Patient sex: M
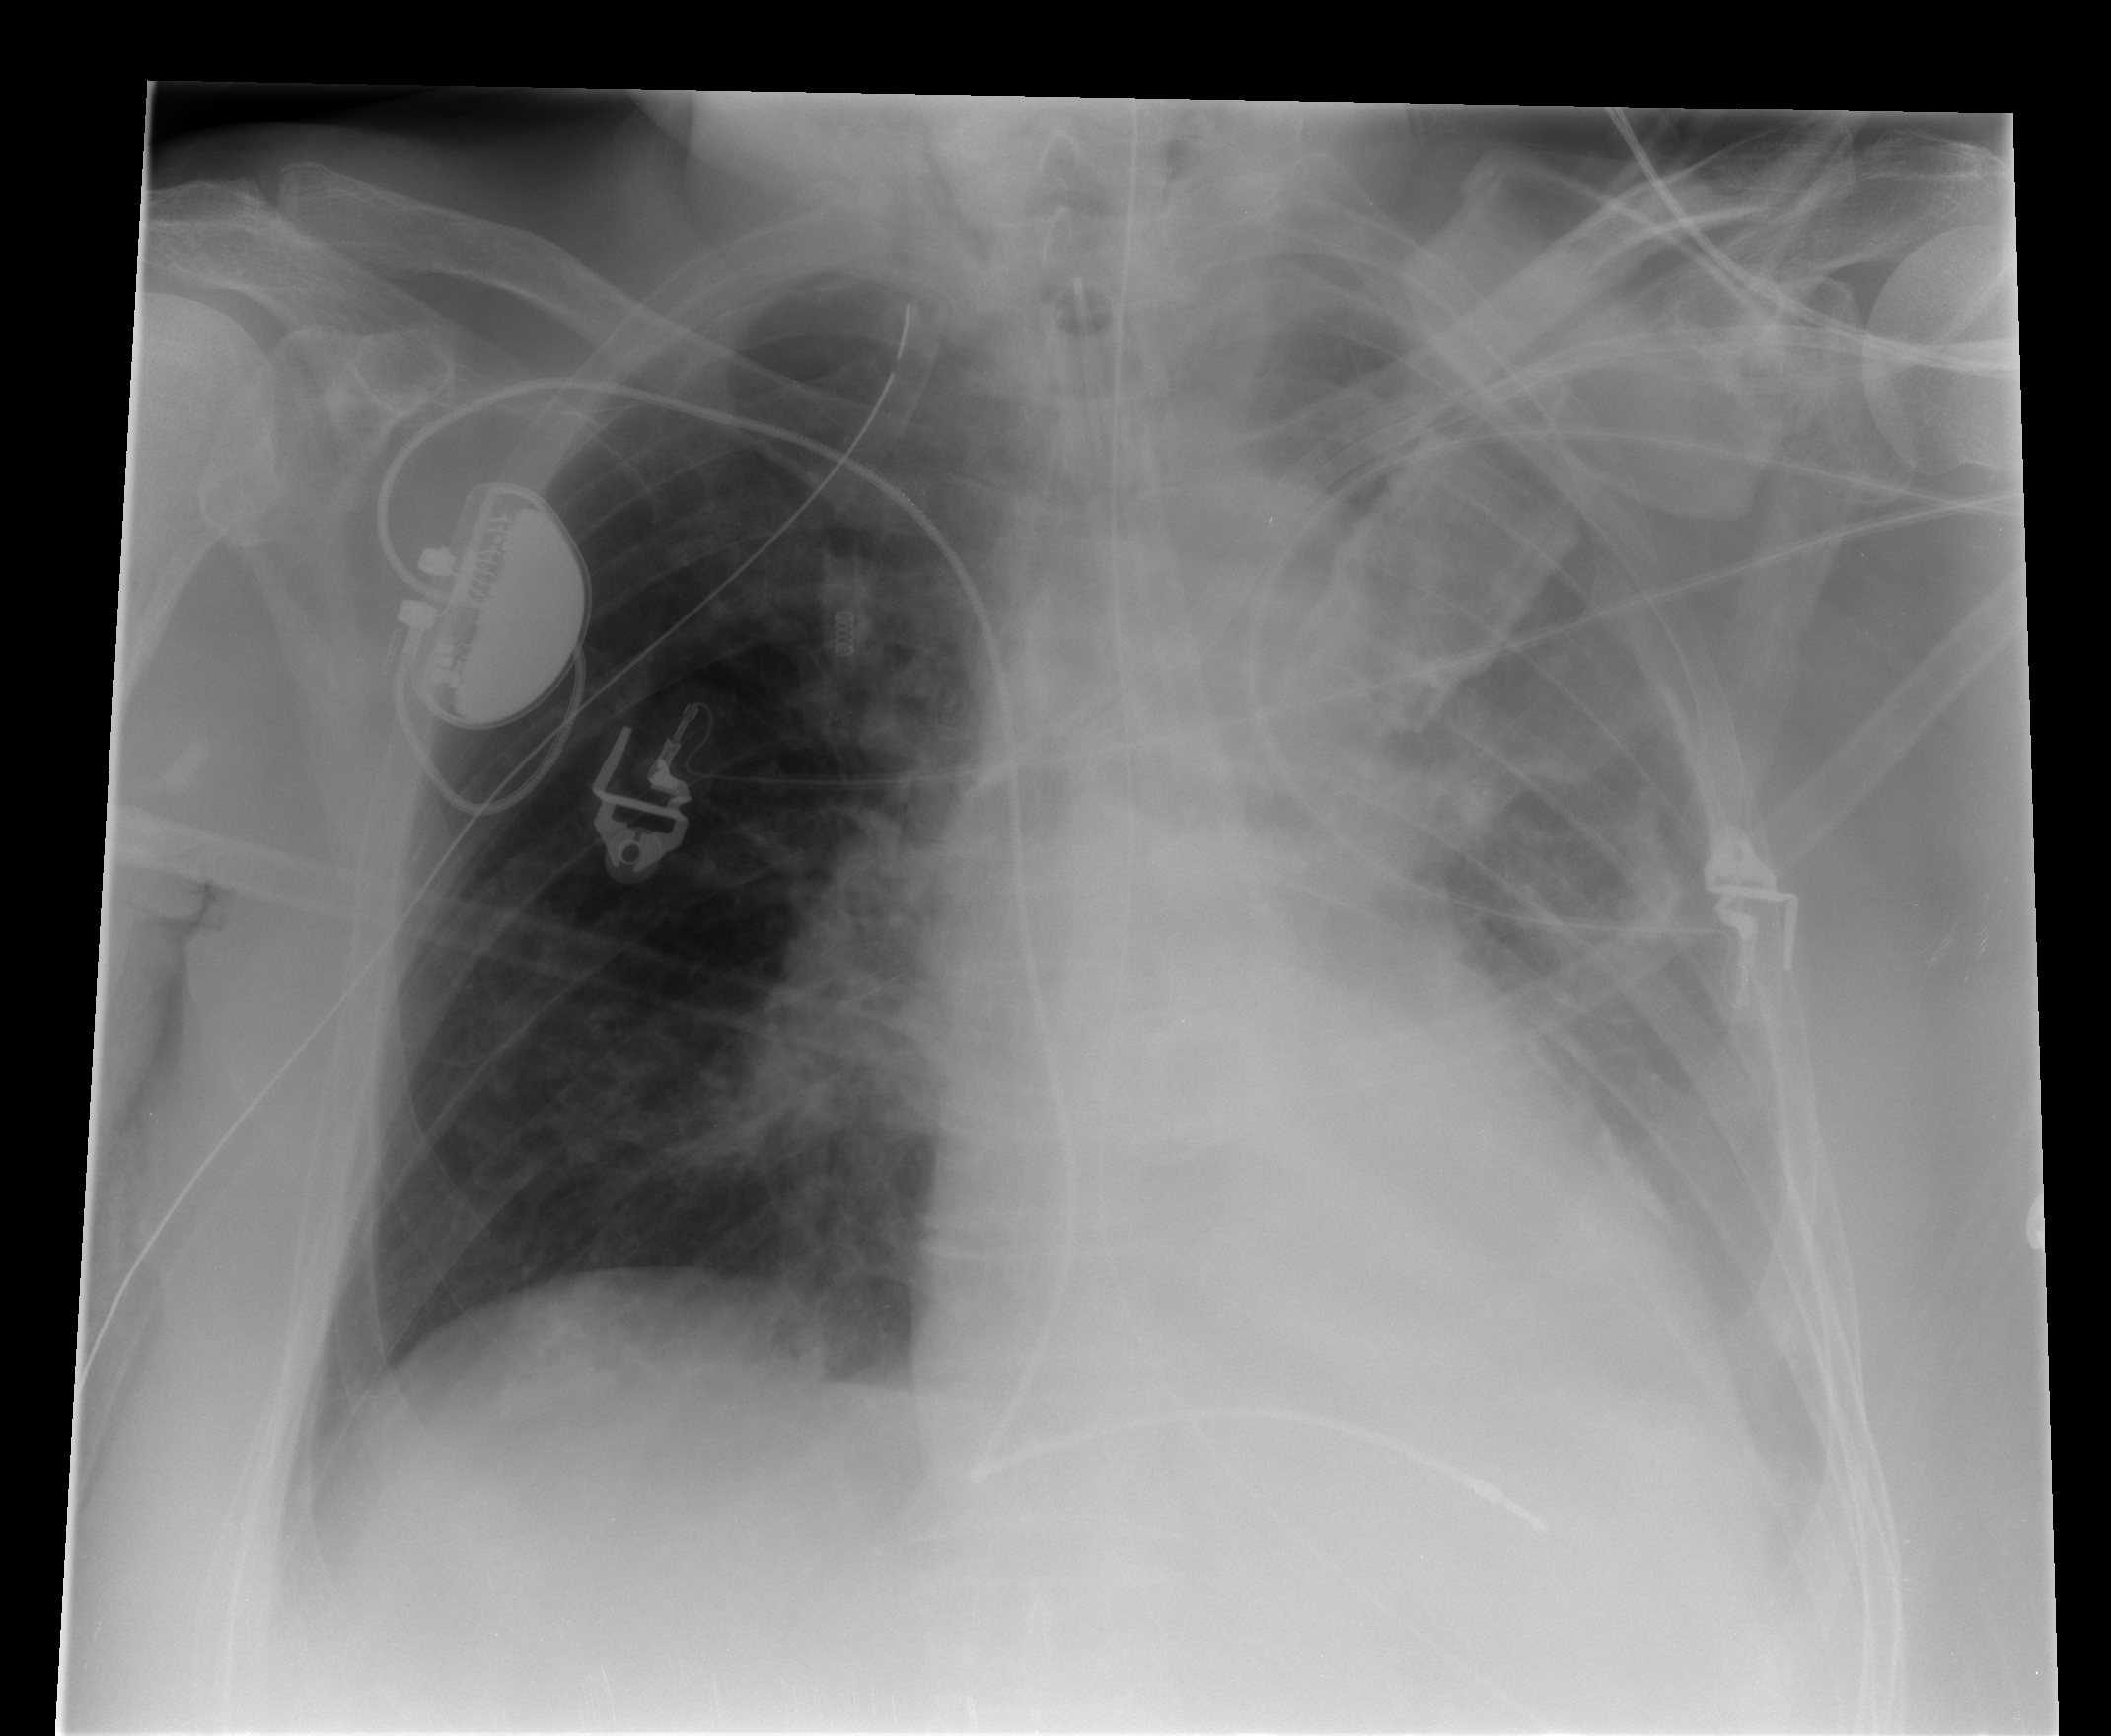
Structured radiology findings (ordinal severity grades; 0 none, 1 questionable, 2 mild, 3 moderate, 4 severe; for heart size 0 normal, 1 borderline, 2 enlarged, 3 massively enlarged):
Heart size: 1
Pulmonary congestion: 0
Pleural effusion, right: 0
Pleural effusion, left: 2
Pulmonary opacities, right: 0
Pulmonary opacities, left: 2
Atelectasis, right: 2
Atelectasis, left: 2